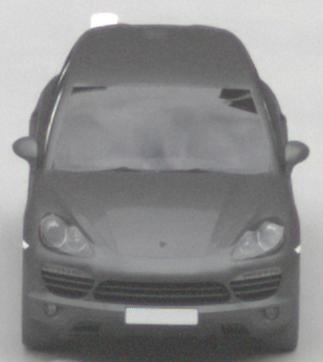
Make: Porsche
Model: Cayenne
Detailed model: Cayenne (958)
Model produced from: 2010/05
Model produced until: 2014/07
Doors: 5
Color: gray
Road condition: dry road
Daytime: morning or afternoon
Contrast: low contrast